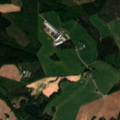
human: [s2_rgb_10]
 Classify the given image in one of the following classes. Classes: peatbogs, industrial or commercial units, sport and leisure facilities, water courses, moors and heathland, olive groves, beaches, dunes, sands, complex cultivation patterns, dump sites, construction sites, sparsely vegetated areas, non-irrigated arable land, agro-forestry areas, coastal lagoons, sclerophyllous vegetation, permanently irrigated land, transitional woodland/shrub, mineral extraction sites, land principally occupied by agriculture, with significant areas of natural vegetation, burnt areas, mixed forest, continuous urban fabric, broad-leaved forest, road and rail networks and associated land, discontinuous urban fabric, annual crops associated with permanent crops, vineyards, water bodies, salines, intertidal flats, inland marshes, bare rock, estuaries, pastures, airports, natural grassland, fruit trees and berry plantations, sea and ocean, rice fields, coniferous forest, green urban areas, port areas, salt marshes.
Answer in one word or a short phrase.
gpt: non-irrigated arable land, land principally occupied by agriculture, with significant areas of natural vegetation, coniferous forest, mixed forest